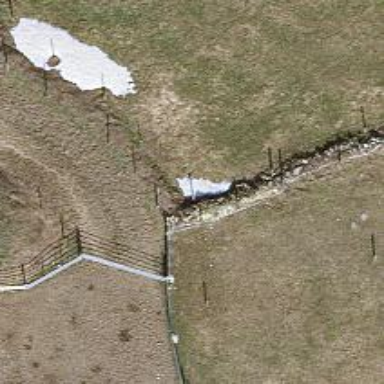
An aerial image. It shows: Wall made of dry stone.